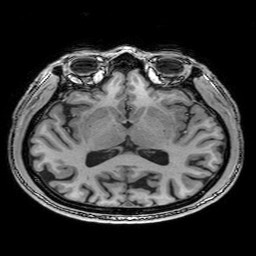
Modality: T1w
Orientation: coronal
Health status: healthy
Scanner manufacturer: philips
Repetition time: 0.007574 s
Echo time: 0.00351 s